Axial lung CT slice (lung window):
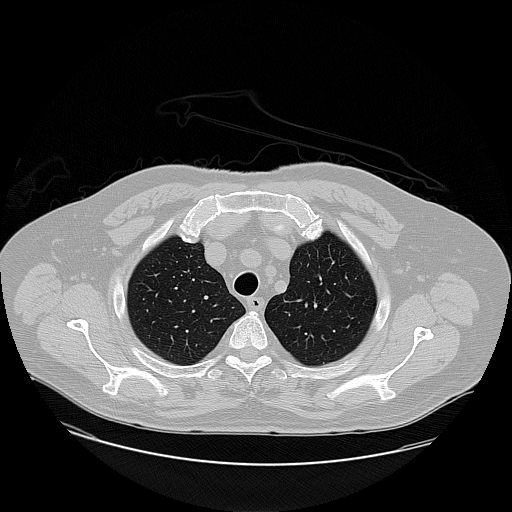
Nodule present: no